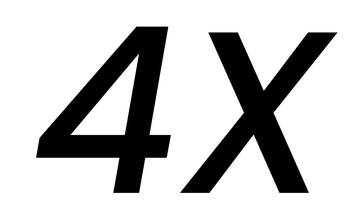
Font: Poppins-MediumItalic